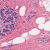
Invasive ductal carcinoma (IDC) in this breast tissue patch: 1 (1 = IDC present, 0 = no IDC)